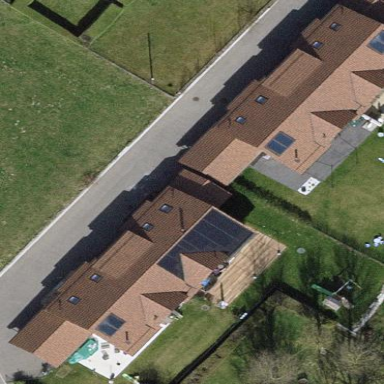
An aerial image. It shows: Simple house.